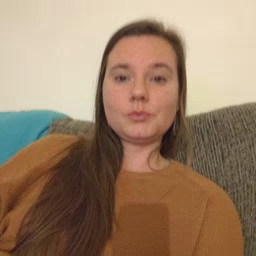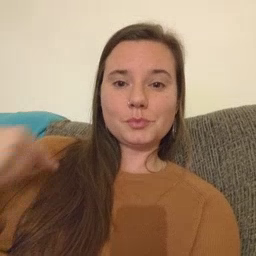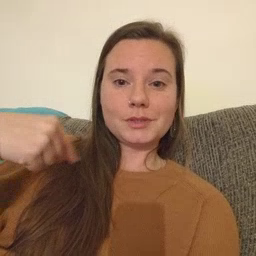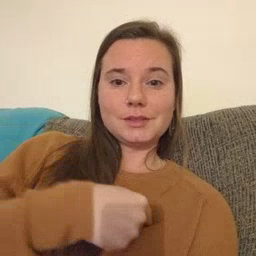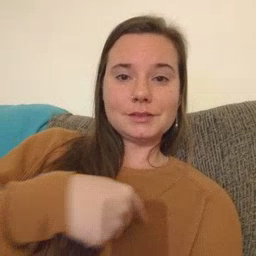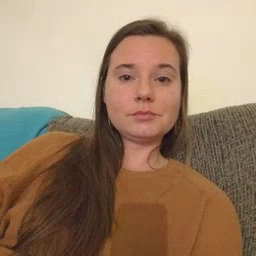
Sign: weus